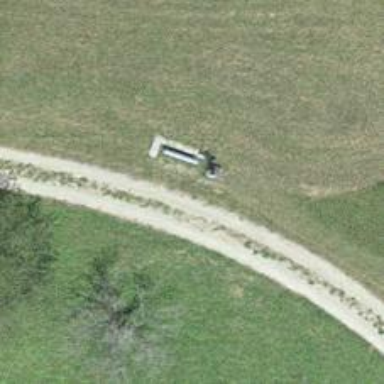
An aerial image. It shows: Historic wayside cross.